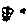
Label: flower